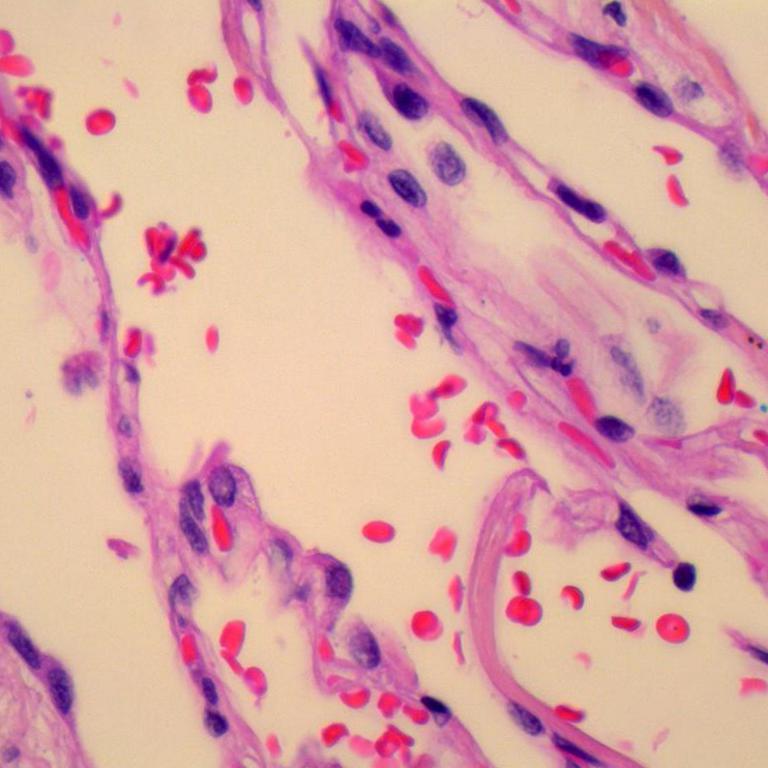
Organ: lung
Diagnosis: benign